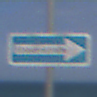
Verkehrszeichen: EinbahnstrasseRechtsweisend
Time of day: Midday
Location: Outdoor (Nature)
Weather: PartlyCloudy
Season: NotSpecified
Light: Natural